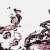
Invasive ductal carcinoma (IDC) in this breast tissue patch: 0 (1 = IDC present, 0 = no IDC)